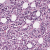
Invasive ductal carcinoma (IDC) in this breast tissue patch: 1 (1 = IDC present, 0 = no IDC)